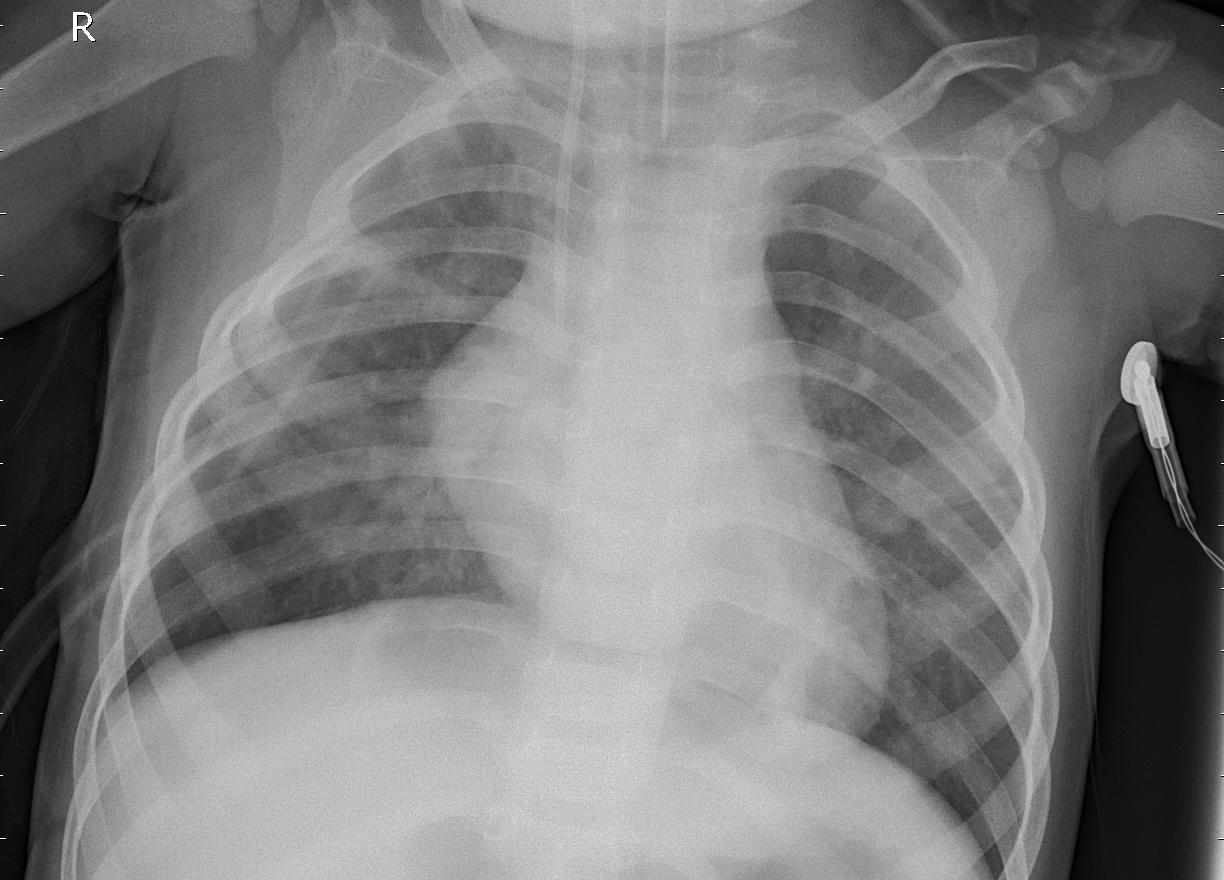
Diagnosis: PNEUMONIA